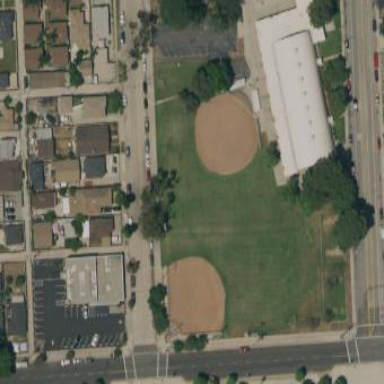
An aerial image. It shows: Baseball pitch for leisure land activities.